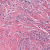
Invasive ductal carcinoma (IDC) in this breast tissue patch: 1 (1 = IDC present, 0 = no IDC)